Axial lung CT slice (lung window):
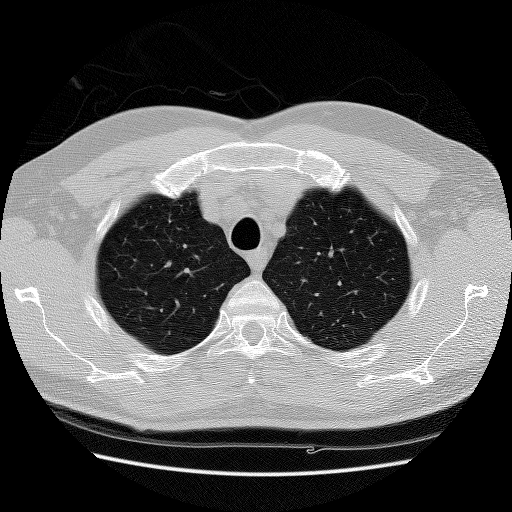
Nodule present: no